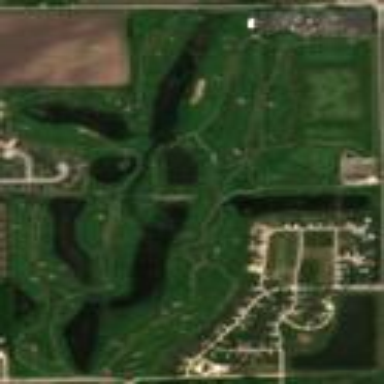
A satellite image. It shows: Golf course.